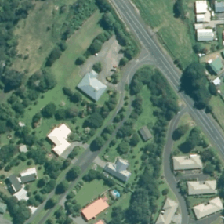
Land cover: urban_build_up